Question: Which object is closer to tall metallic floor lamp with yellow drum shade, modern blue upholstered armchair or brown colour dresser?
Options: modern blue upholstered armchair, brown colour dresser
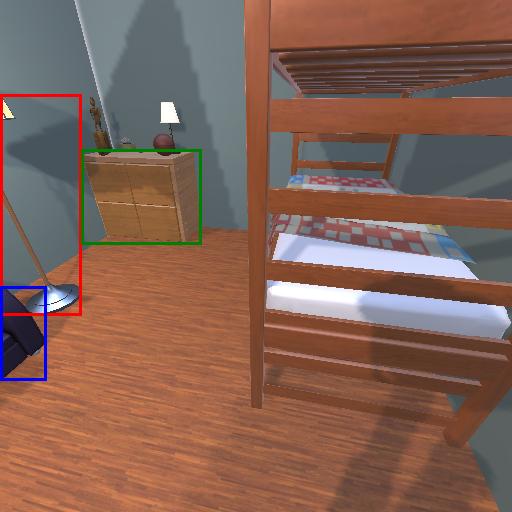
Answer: modern blue upholstered armchair